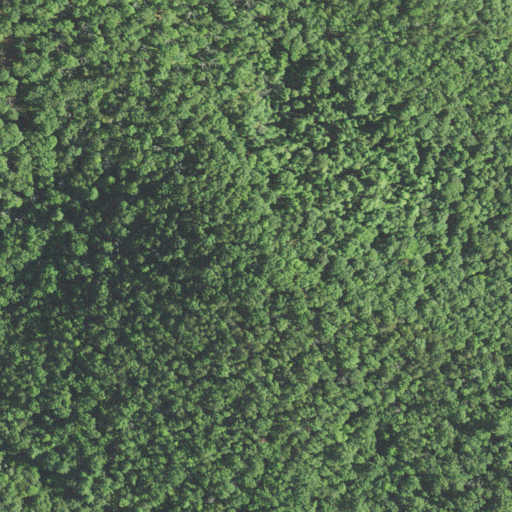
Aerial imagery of ridge(s) in Virginia named Steep Pinch Ridge containing deciduous forest and mixed forest